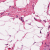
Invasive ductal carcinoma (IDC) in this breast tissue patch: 0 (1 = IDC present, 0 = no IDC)